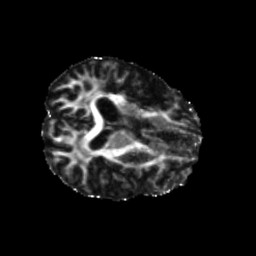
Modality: FA
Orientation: axial
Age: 74
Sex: female
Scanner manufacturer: siemens
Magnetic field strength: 3 T
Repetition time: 5.25 s
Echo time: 0.08 s